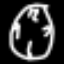
Label: clock